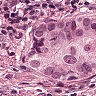
Metastatic tissue present: yes